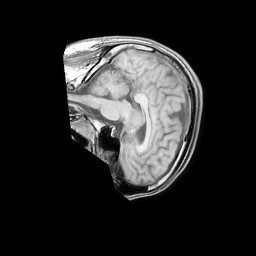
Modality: T1w
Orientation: sagittal
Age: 53
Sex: male
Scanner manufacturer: philips
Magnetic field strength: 1.5 T
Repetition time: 0.1873 s
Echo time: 0.001837 s